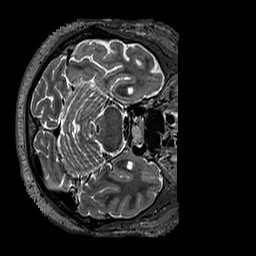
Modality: T2w
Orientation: axial
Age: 47
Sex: male
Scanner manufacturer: siemens
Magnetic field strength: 3 T
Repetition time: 3.2 s
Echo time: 0.567 s